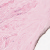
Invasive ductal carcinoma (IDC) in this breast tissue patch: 0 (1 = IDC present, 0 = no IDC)